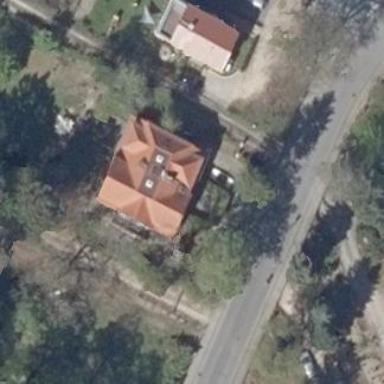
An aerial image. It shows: Detached building.